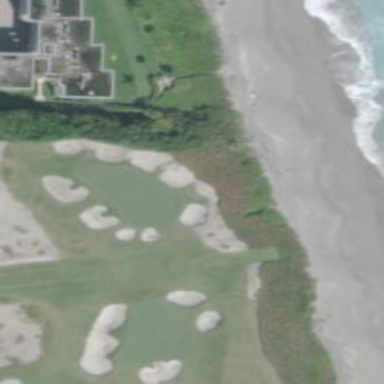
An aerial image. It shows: Golf bunker filled with natural sand.